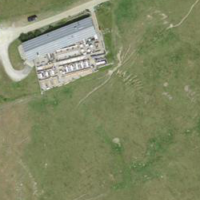
EUNIS habitat code: 26
Species observed at this site:
Leontopodium nivale
Campanula thyrsoides